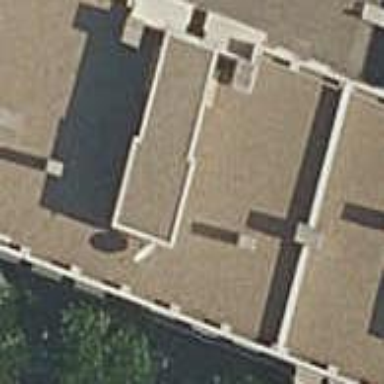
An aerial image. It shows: Image showing building with apartments.